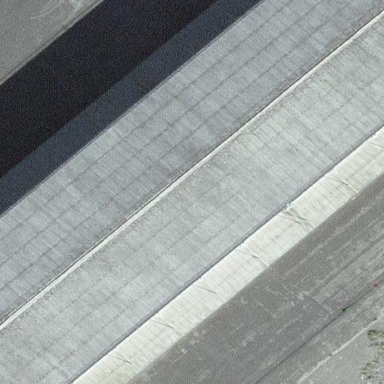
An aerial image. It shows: Warehouse building.